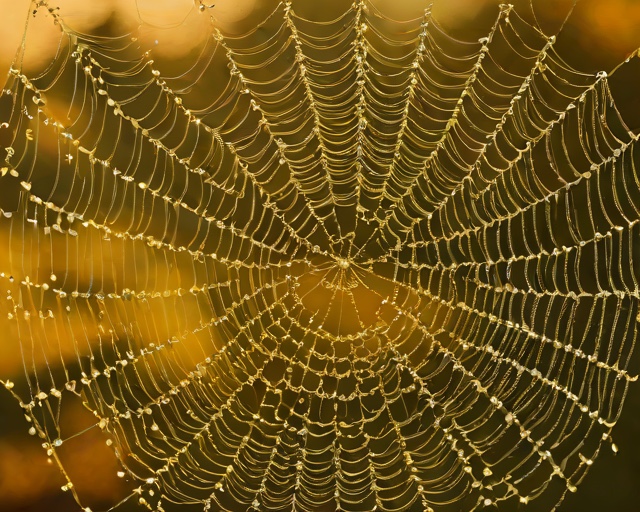
Category: Halloween